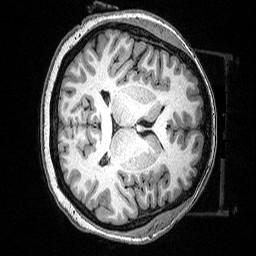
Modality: T1w
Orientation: axial
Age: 36
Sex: female
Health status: healthy
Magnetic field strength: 3 T
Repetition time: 2.53 s
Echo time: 0.00331 s